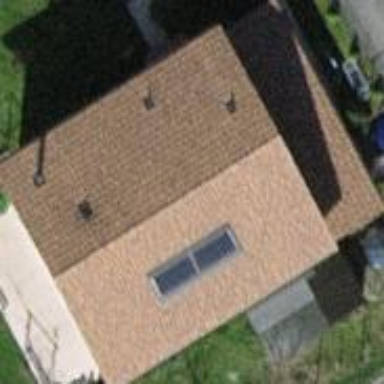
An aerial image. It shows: Building with gabled roof made of tiles. The roof orientation is along the building.